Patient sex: F
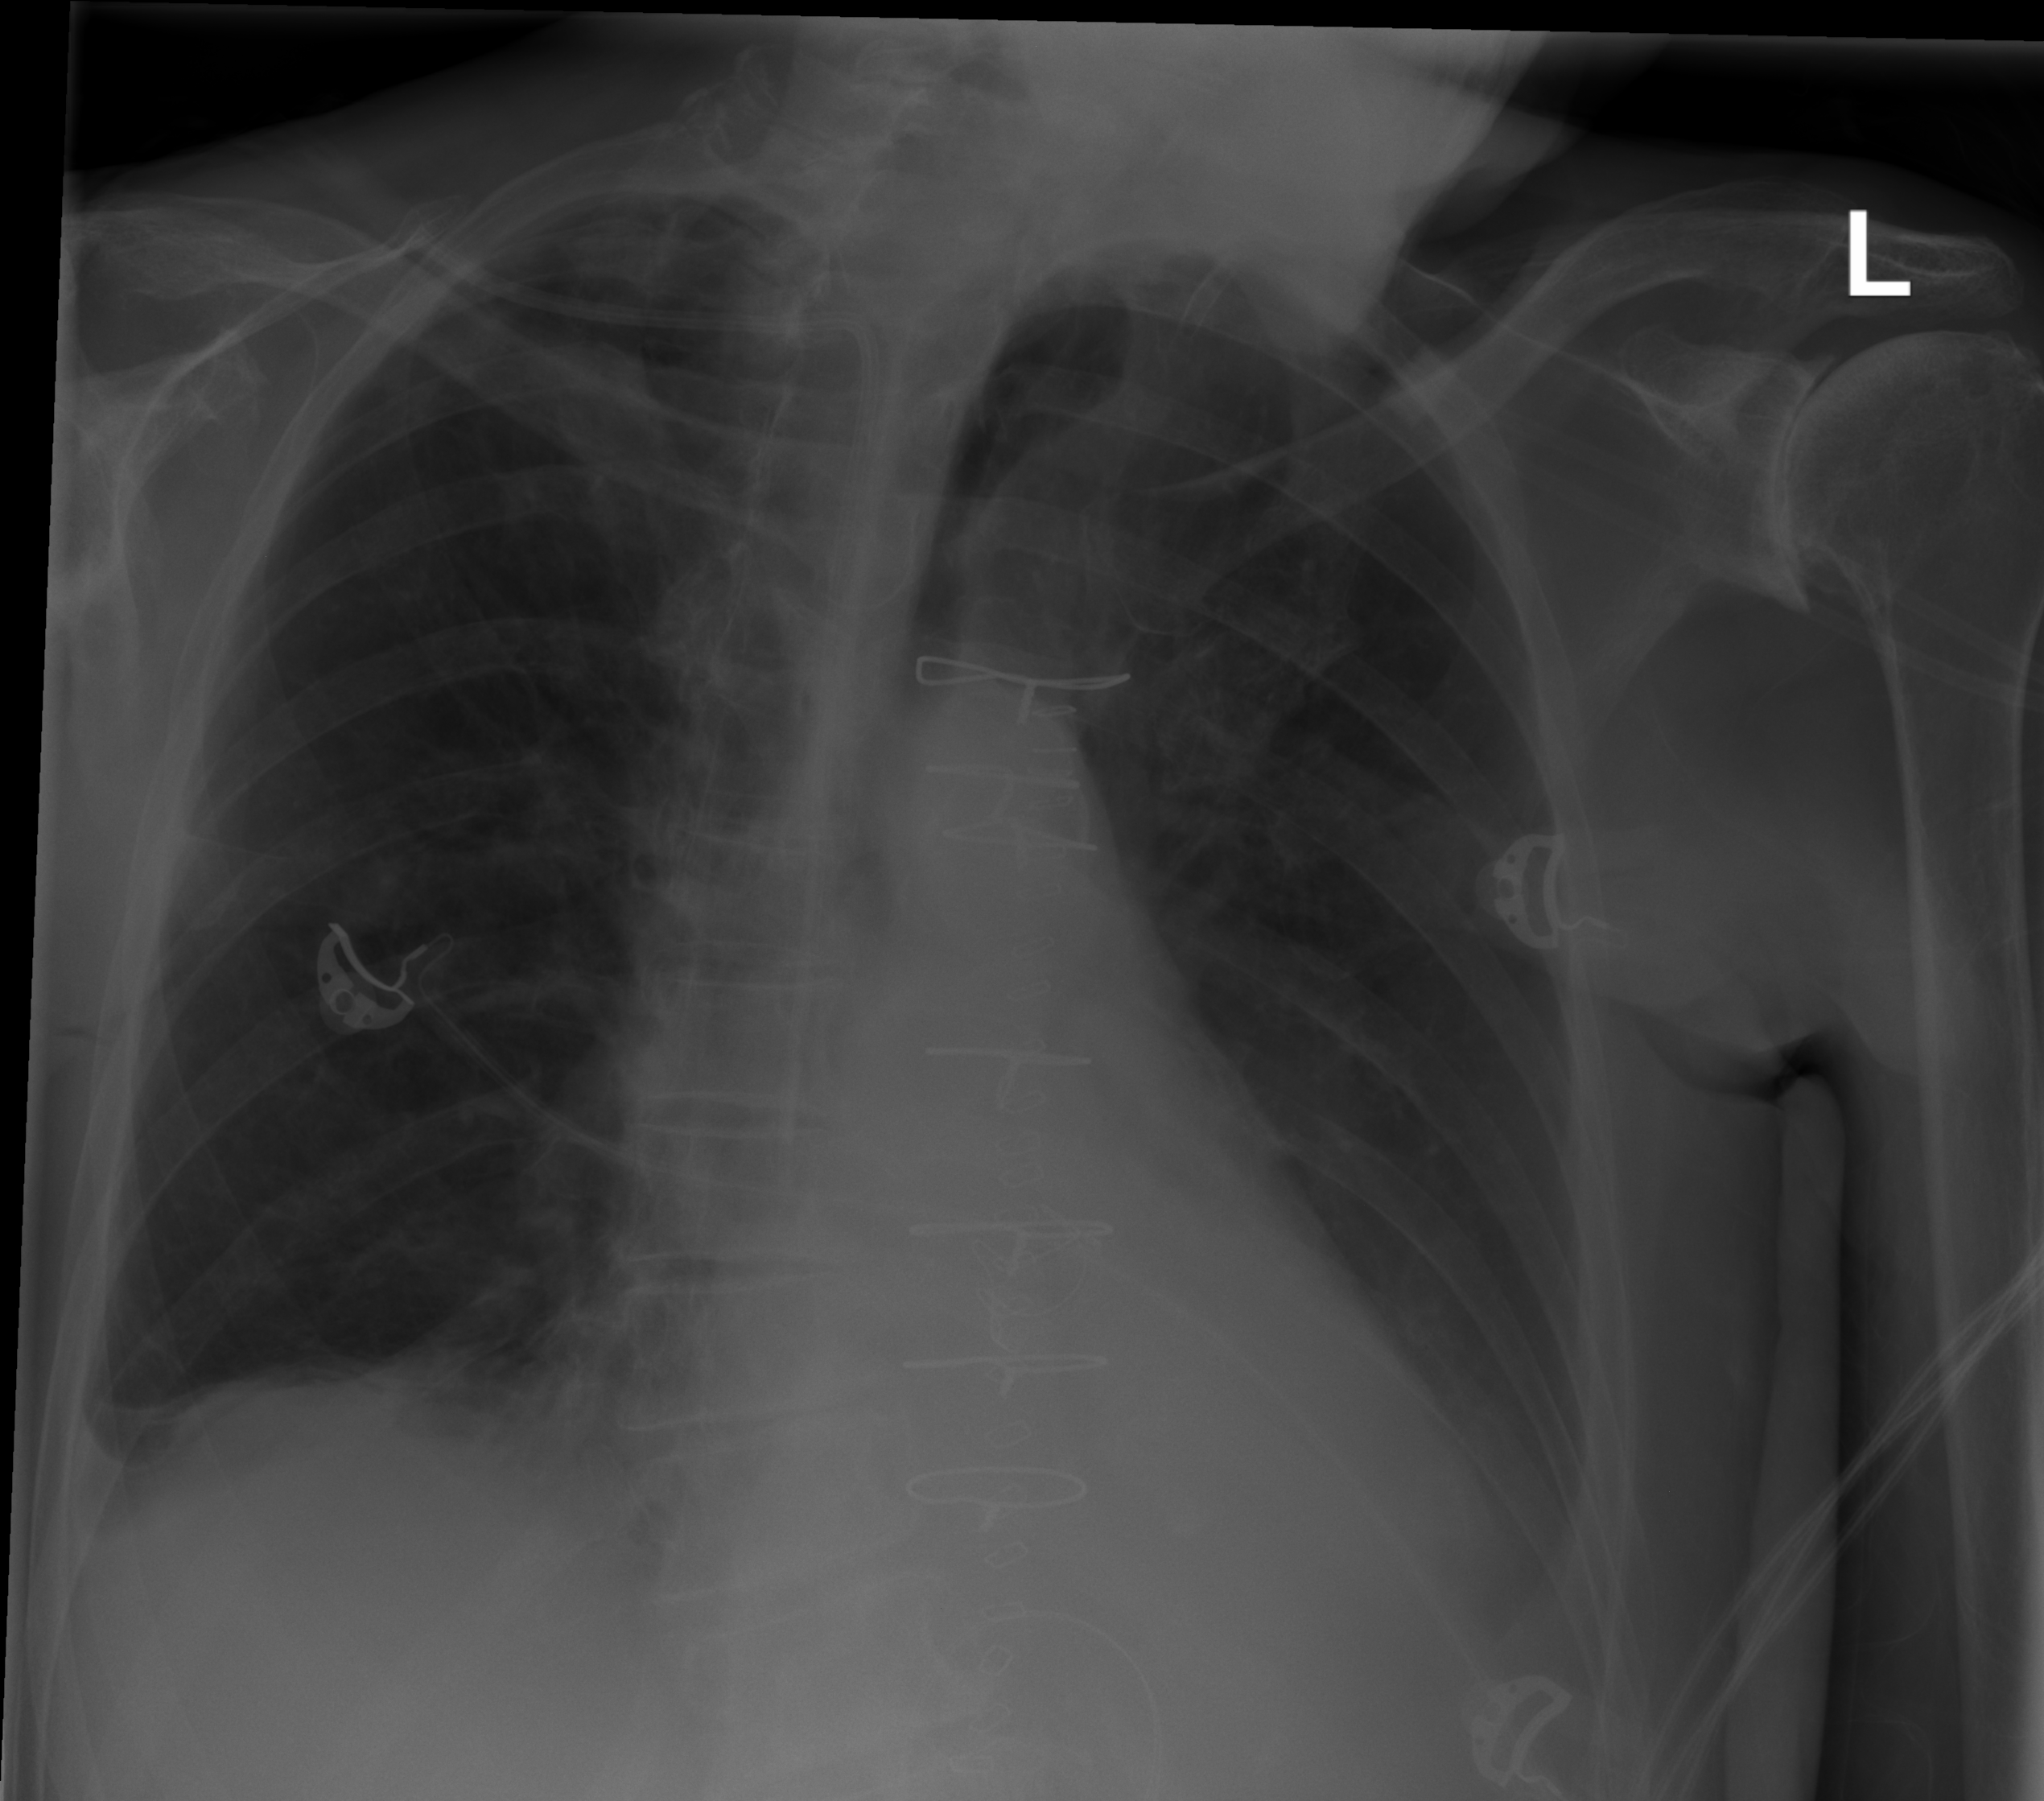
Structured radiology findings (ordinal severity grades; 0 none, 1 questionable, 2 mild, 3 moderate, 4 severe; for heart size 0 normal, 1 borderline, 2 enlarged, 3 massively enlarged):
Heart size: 1
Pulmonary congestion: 1
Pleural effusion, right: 2
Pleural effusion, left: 2
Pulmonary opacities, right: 0
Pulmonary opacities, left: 0
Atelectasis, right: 2
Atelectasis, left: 2